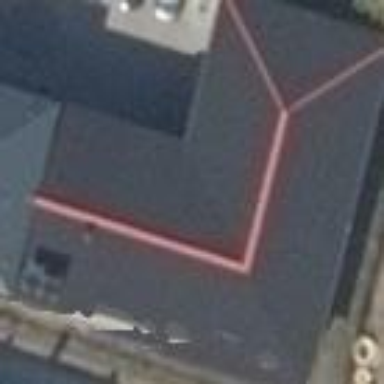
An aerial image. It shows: Commercial building.